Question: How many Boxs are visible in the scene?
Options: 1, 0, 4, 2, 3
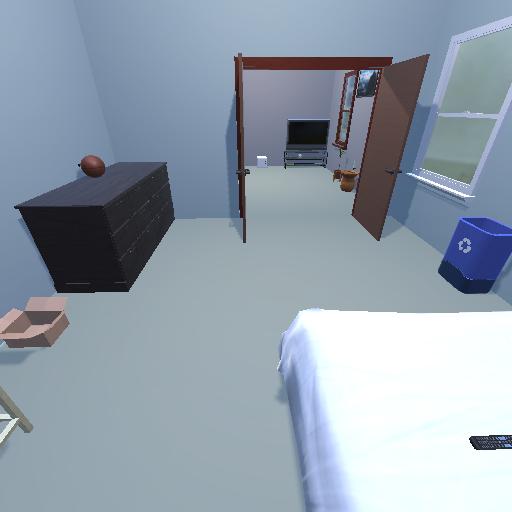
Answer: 1